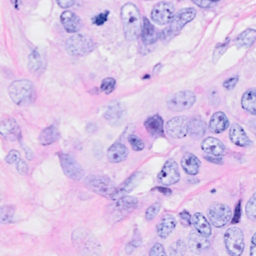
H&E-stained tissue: Breast